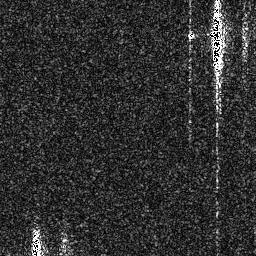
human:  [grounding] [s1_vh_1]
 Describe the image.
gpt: In the satellite image, there is  <ref>1 medium ship </ref> <box>[[81, 0, 88, 30, 0]]</box> located at top right.